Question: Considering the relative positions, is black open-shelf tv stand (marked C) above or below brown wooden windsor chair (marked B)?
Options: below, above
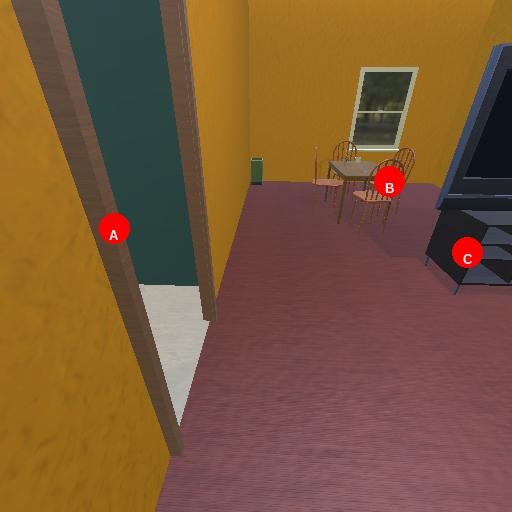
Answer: below